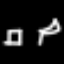
Label: chair